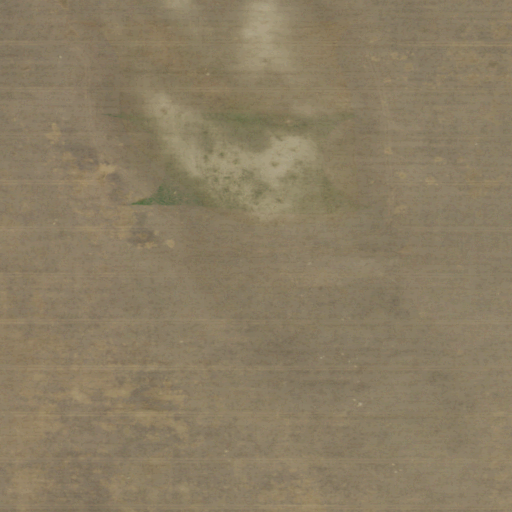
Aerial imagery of mountain in South Dakota named Cuny Table containing cultivated crops and grassland